Field crop: tomato
Growth stage: 2
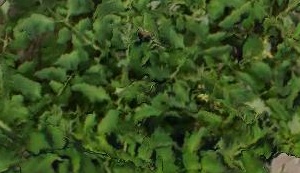
Species: tomato